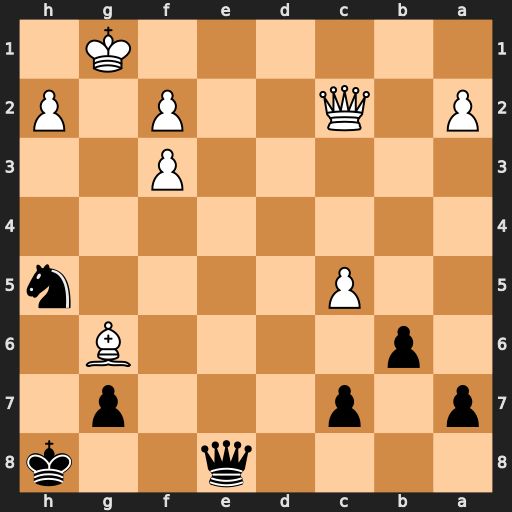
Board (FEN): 4q2k/p1p3p1/1p4B1/2P4n/8/5P2/P1Q2P1P/6K1
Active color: b
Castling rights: -
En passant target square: -
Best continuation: Qe1+ Kg2 Nf4+